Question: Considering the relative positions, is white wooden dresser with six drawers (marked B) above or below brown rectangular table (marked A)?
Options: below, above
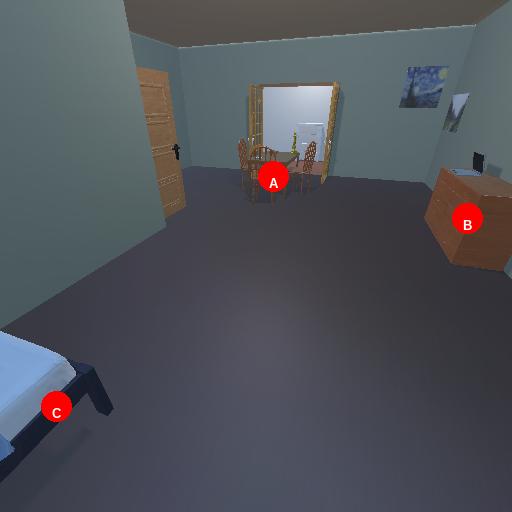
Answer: below